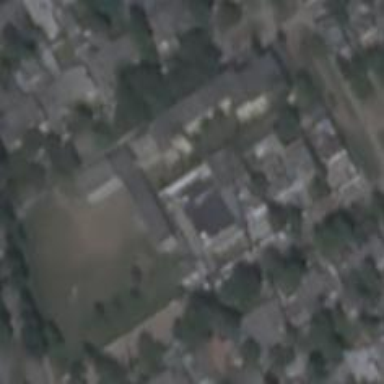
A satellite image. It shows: School.